Question: I have a problem with HEAP GROWTH and PERSISTENT elements seen in "Instruments Allocations" when I add a subview and I return to parent. The subview is a simple blank view with a back button added by IB.
In Instruments I see this when I repeat for 6 times the same action using "Mark heap". The cicle is: click on button in parent to add Subview and going back to parent clickng back button in subview:

I think it would be zero! Is a very simple action.
The code that I use to load the subview in View1Controller.m is:
'''
View2Controller *jv;
jv = [[View2Controller alloc] initWithNibName:nil bundle:nil];
[self.view addSubview:jv.view];
'''
And in View2Controller.m I go back
'''
-(IBAction) Back {
[self.view removeFromSuperview];
self.view = nil;
}
'''
What am I doing wrong?
Thanks in advance.
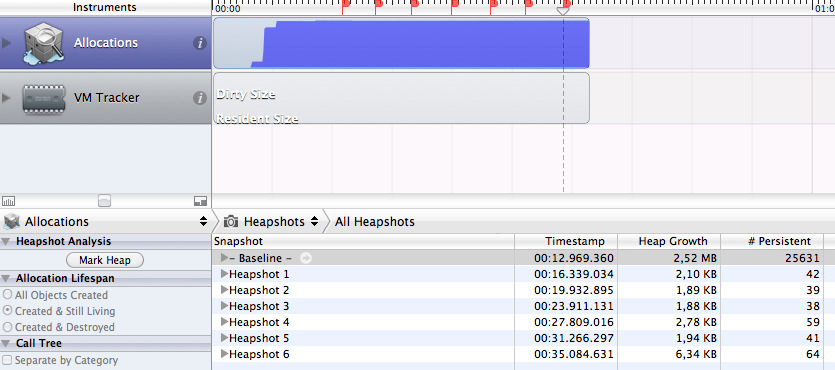
Answer: When you use '[self.view removeFromSuperview];' the 'self.view' is unlinked from its superview but it's not released. So the memory footprint grows.
In order to avoid the memory leaks you should release the memory by calling the 'release' method on View2Controller instance created into your View1Controller.m file.
For example, you can memorize the reference to the View2Controller instance created by setting a property (jv property in this example):
'''
View2Controller *view2controllerInstance = [[View2Controller alloc] initWithNibName:nil bundle:nil]; // create the new instance
self.jv = view2controllerInstance; // memorize the reference
[view2controllerInstance release]; // release the property on view2controller
[self.view addSubview:self.jv.view]; // add the subview
'''
The 'jv' property should be defined with declaration properties as follow:
'''
@property (retain, nonatomic) View2Controller *jv;
'''